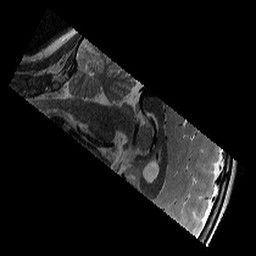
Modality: T2w
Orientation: sagittal
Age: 10
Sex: female
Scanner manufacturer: siemens
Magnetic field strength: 3 T
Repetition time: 9.23 s
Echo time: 0.067 s